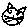
Label: cat